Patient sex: F
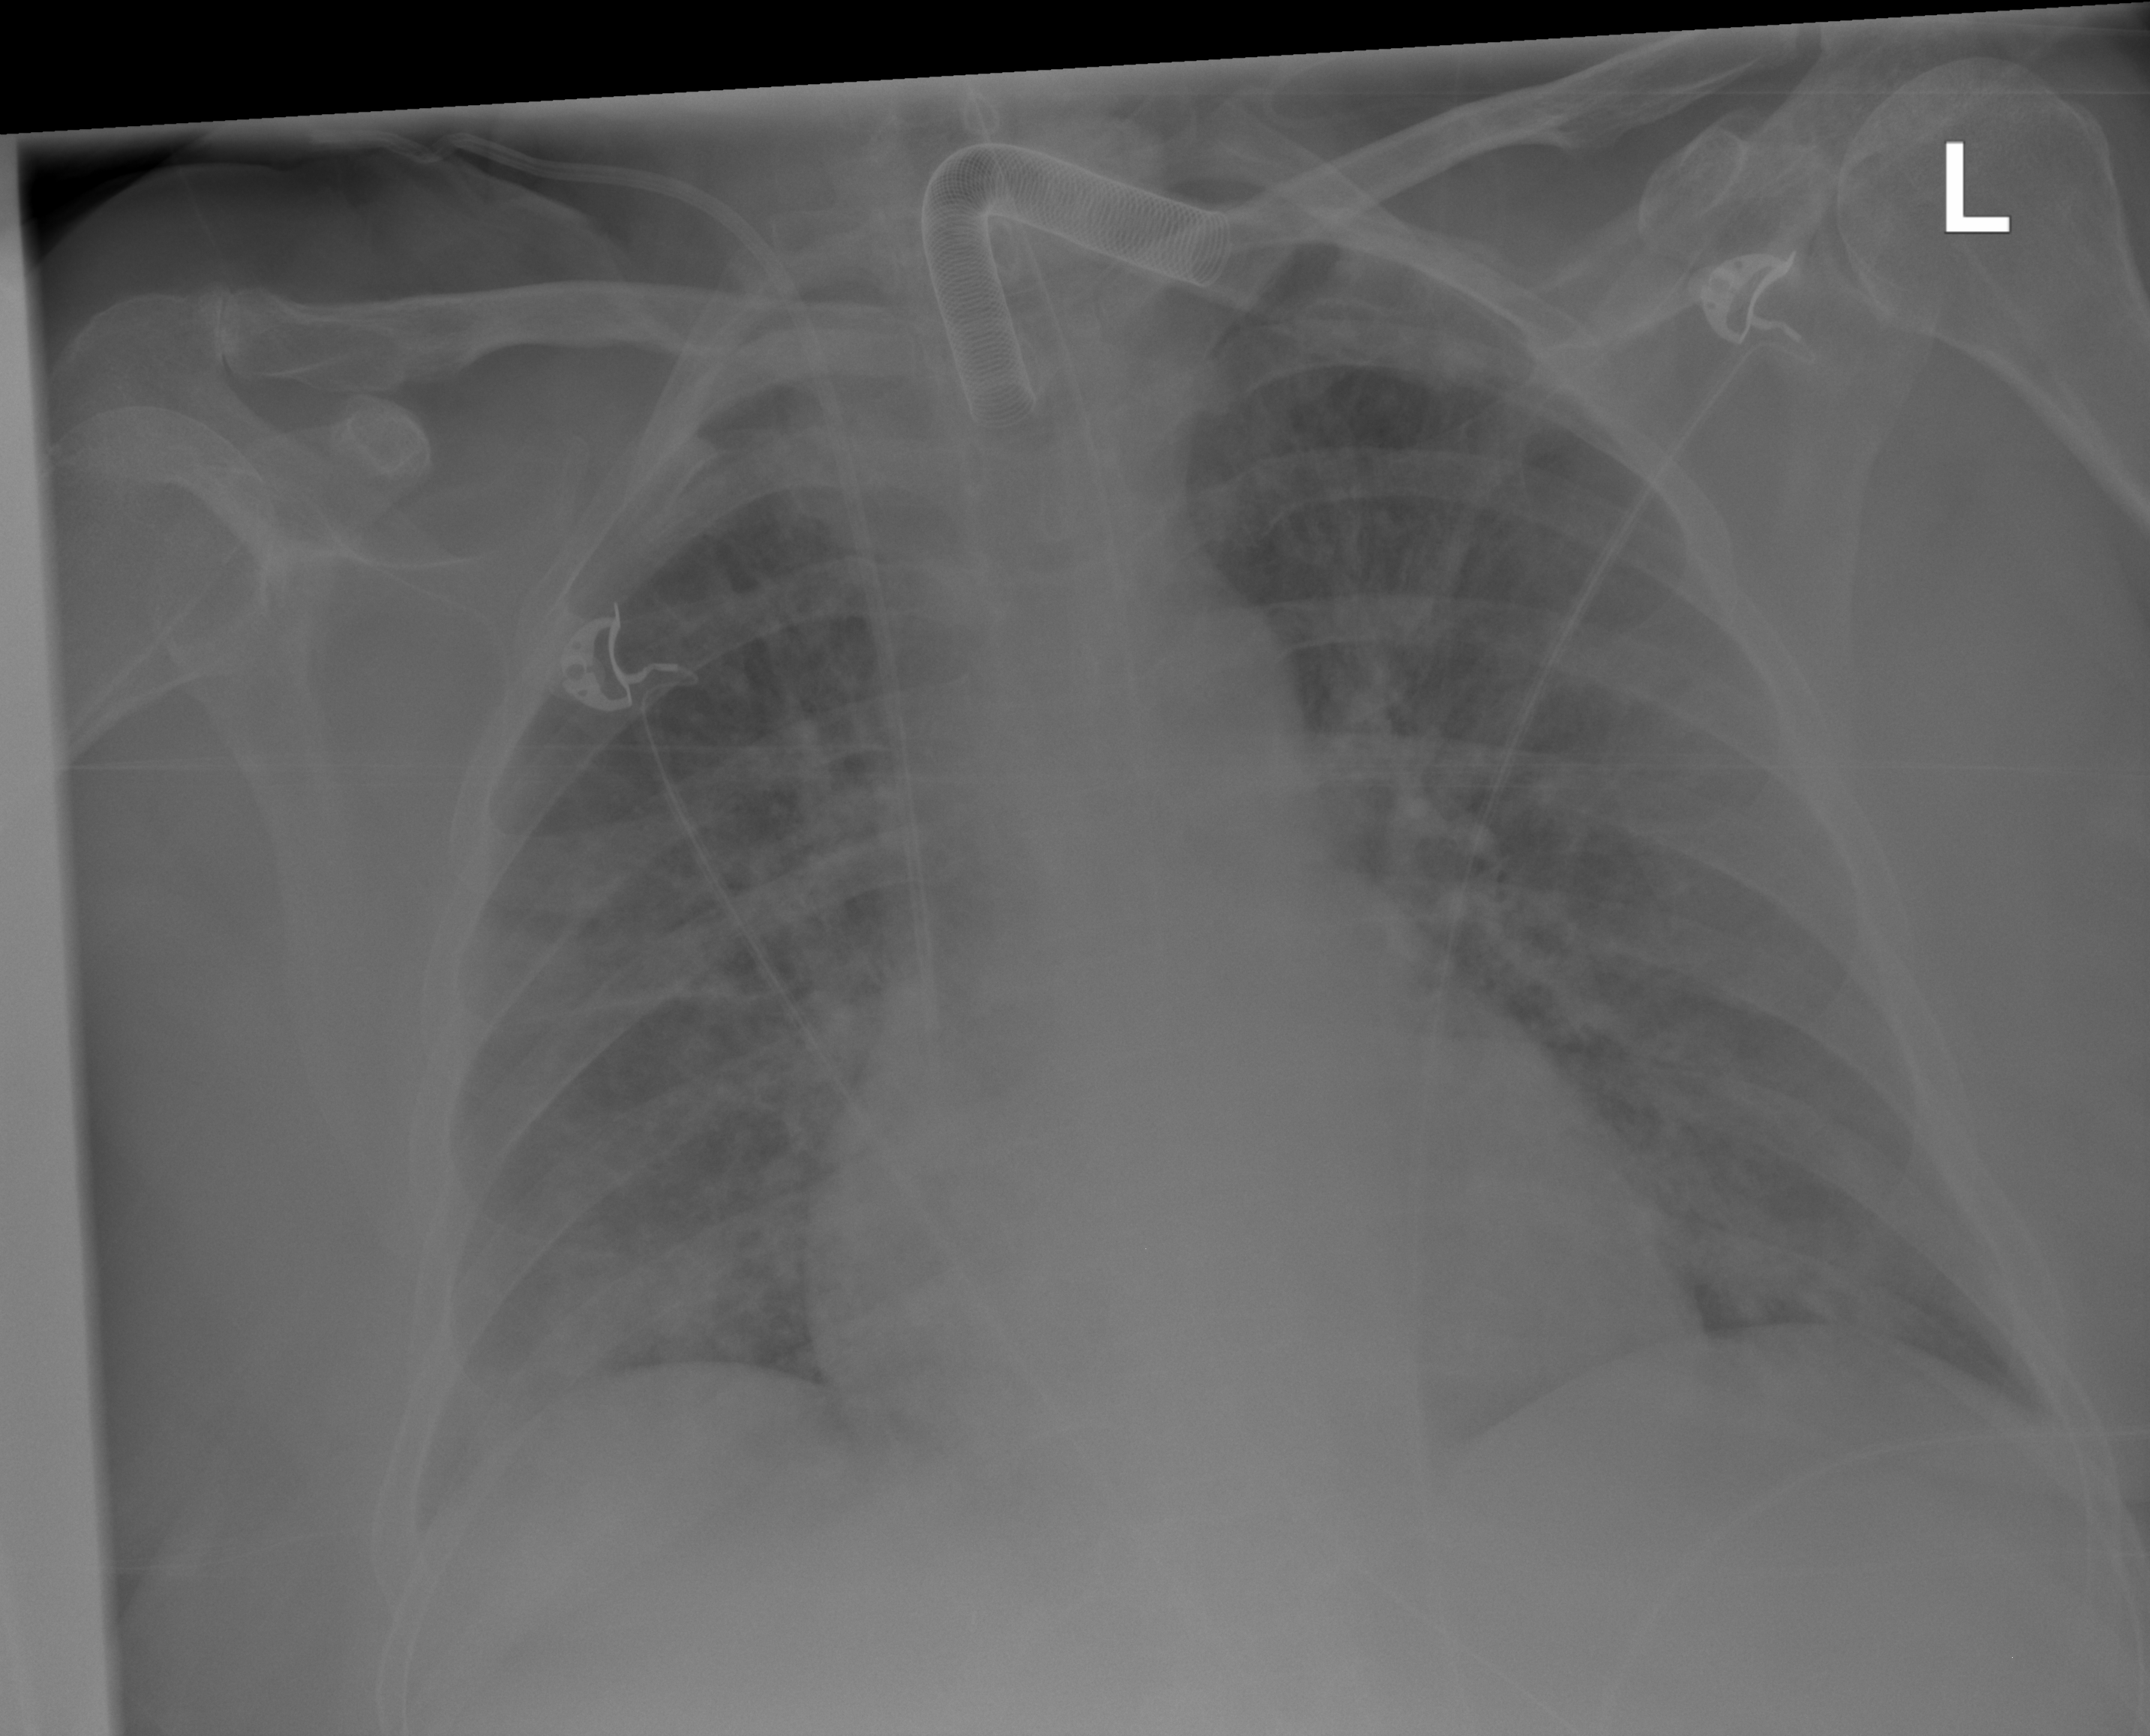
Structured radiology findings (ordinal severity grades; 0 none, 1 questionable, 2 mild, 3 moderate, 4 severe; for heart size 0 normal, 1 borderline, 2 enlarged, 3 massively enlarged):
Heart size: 0
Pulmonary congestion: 2
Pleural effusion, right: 0
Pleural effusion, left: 0
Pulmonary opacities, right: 2
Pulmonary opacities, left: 1
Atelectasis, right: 2
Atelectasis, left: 2